Question: Is there somewhere the code of Google Search in Android? The xml-layout would be enough for me. Or maybe there is a possibility to add a button to the right of the EditText just like adding an icon in the corner? Thanks.
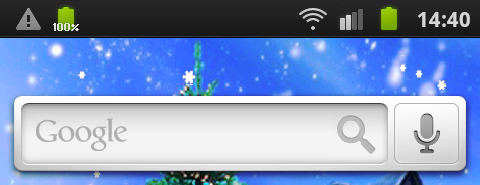
Answer: You have a LinearLayout with horizontal orientation where you can have an EditText, an ImageView with the search image and an ImageView for the microphone image. All of them should have the required background images cut in such way in order to seem as one. This is the general notion.
Regarding the source code, I can't help you!
Hope this helps!